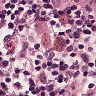
Metastatic tissue present: no